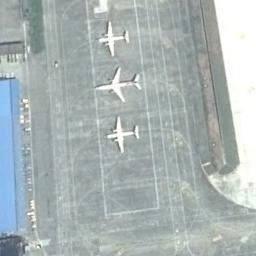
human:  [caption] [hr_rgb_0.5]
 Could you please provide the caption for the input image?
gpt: Three planes are parked on the open space beside the buildings .

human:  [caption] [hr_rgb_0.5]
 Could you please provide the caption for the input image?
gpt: Three white planes parked in the open space in front of the blue building .

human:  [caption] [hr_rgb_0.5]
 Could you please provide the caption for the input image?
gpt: Several planes of different sizes are parked in a clearing, With many buildings next to the plane .

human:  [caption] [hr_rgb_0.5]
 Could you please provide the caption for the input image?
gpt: Three planes parked in a line on the open area and a blue building in front of them .

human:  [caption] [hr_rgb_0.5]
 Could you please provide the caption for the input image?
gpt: Three planes are on the ground next to the building .